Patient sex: M
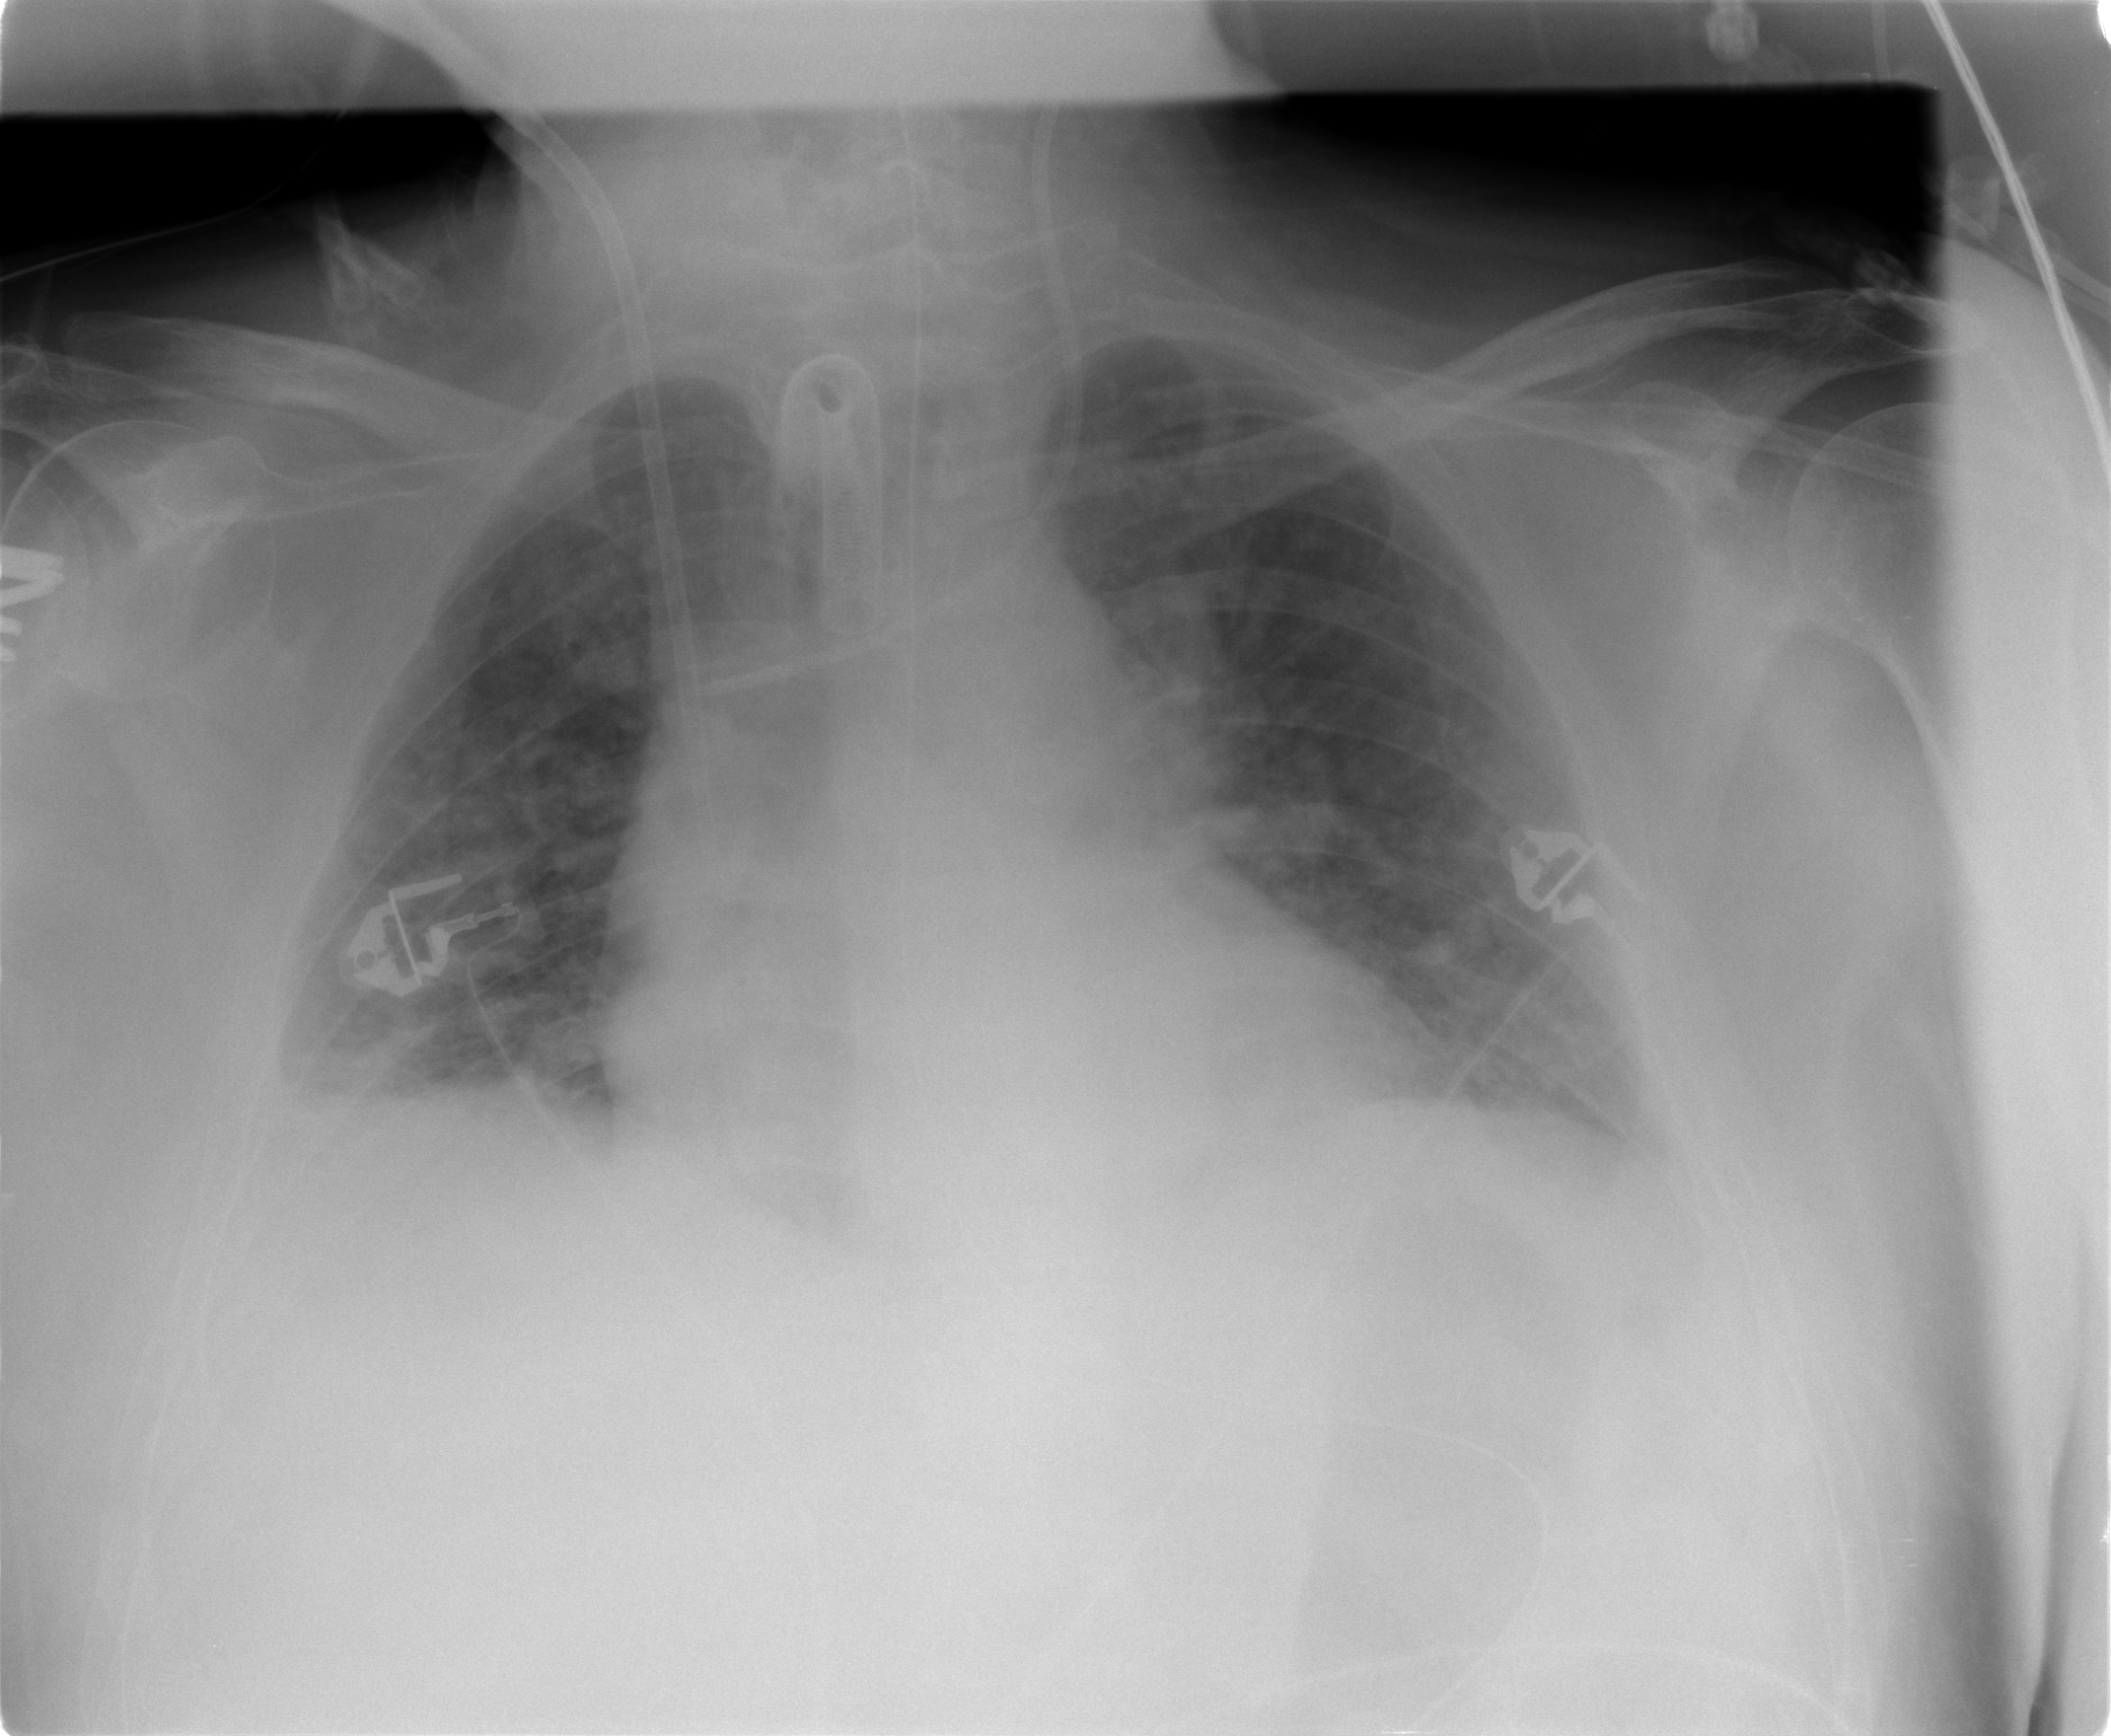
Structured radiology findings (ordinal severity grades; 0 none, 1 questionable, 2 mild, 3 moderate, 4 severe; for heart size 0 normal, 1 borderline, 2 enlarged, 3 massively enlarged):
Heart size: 2
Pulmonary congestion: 3
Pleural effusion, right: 2
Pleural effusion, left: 2
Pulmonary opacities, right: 2
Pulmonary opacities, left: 2
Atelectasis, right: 2
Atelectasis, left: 2